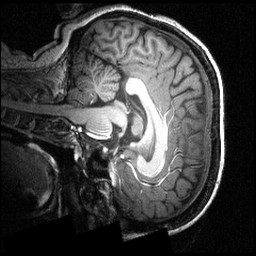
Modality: T1w
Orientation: sagittal
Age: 23
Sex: female
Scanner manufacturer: siemens
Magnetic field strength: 3.951 T
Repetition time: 1.5 s
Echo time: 0.00335 s